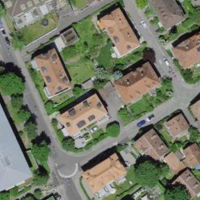
EUNIS habitat code: 54
Species observed at this site:
Prunus spinosa